Interaction volume radius: 5 \u00c5
Interaction volume height: 30 \u00c5
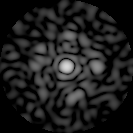
Disorder parameter: 0.8522